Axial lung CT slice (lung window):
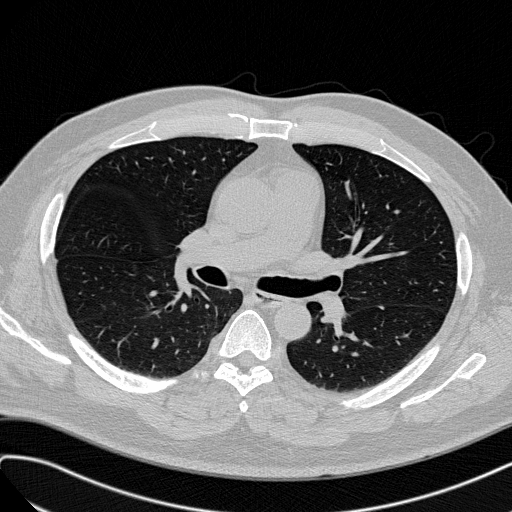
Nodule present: no